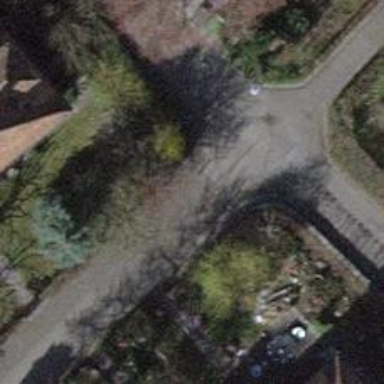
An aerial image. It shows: Bollard.